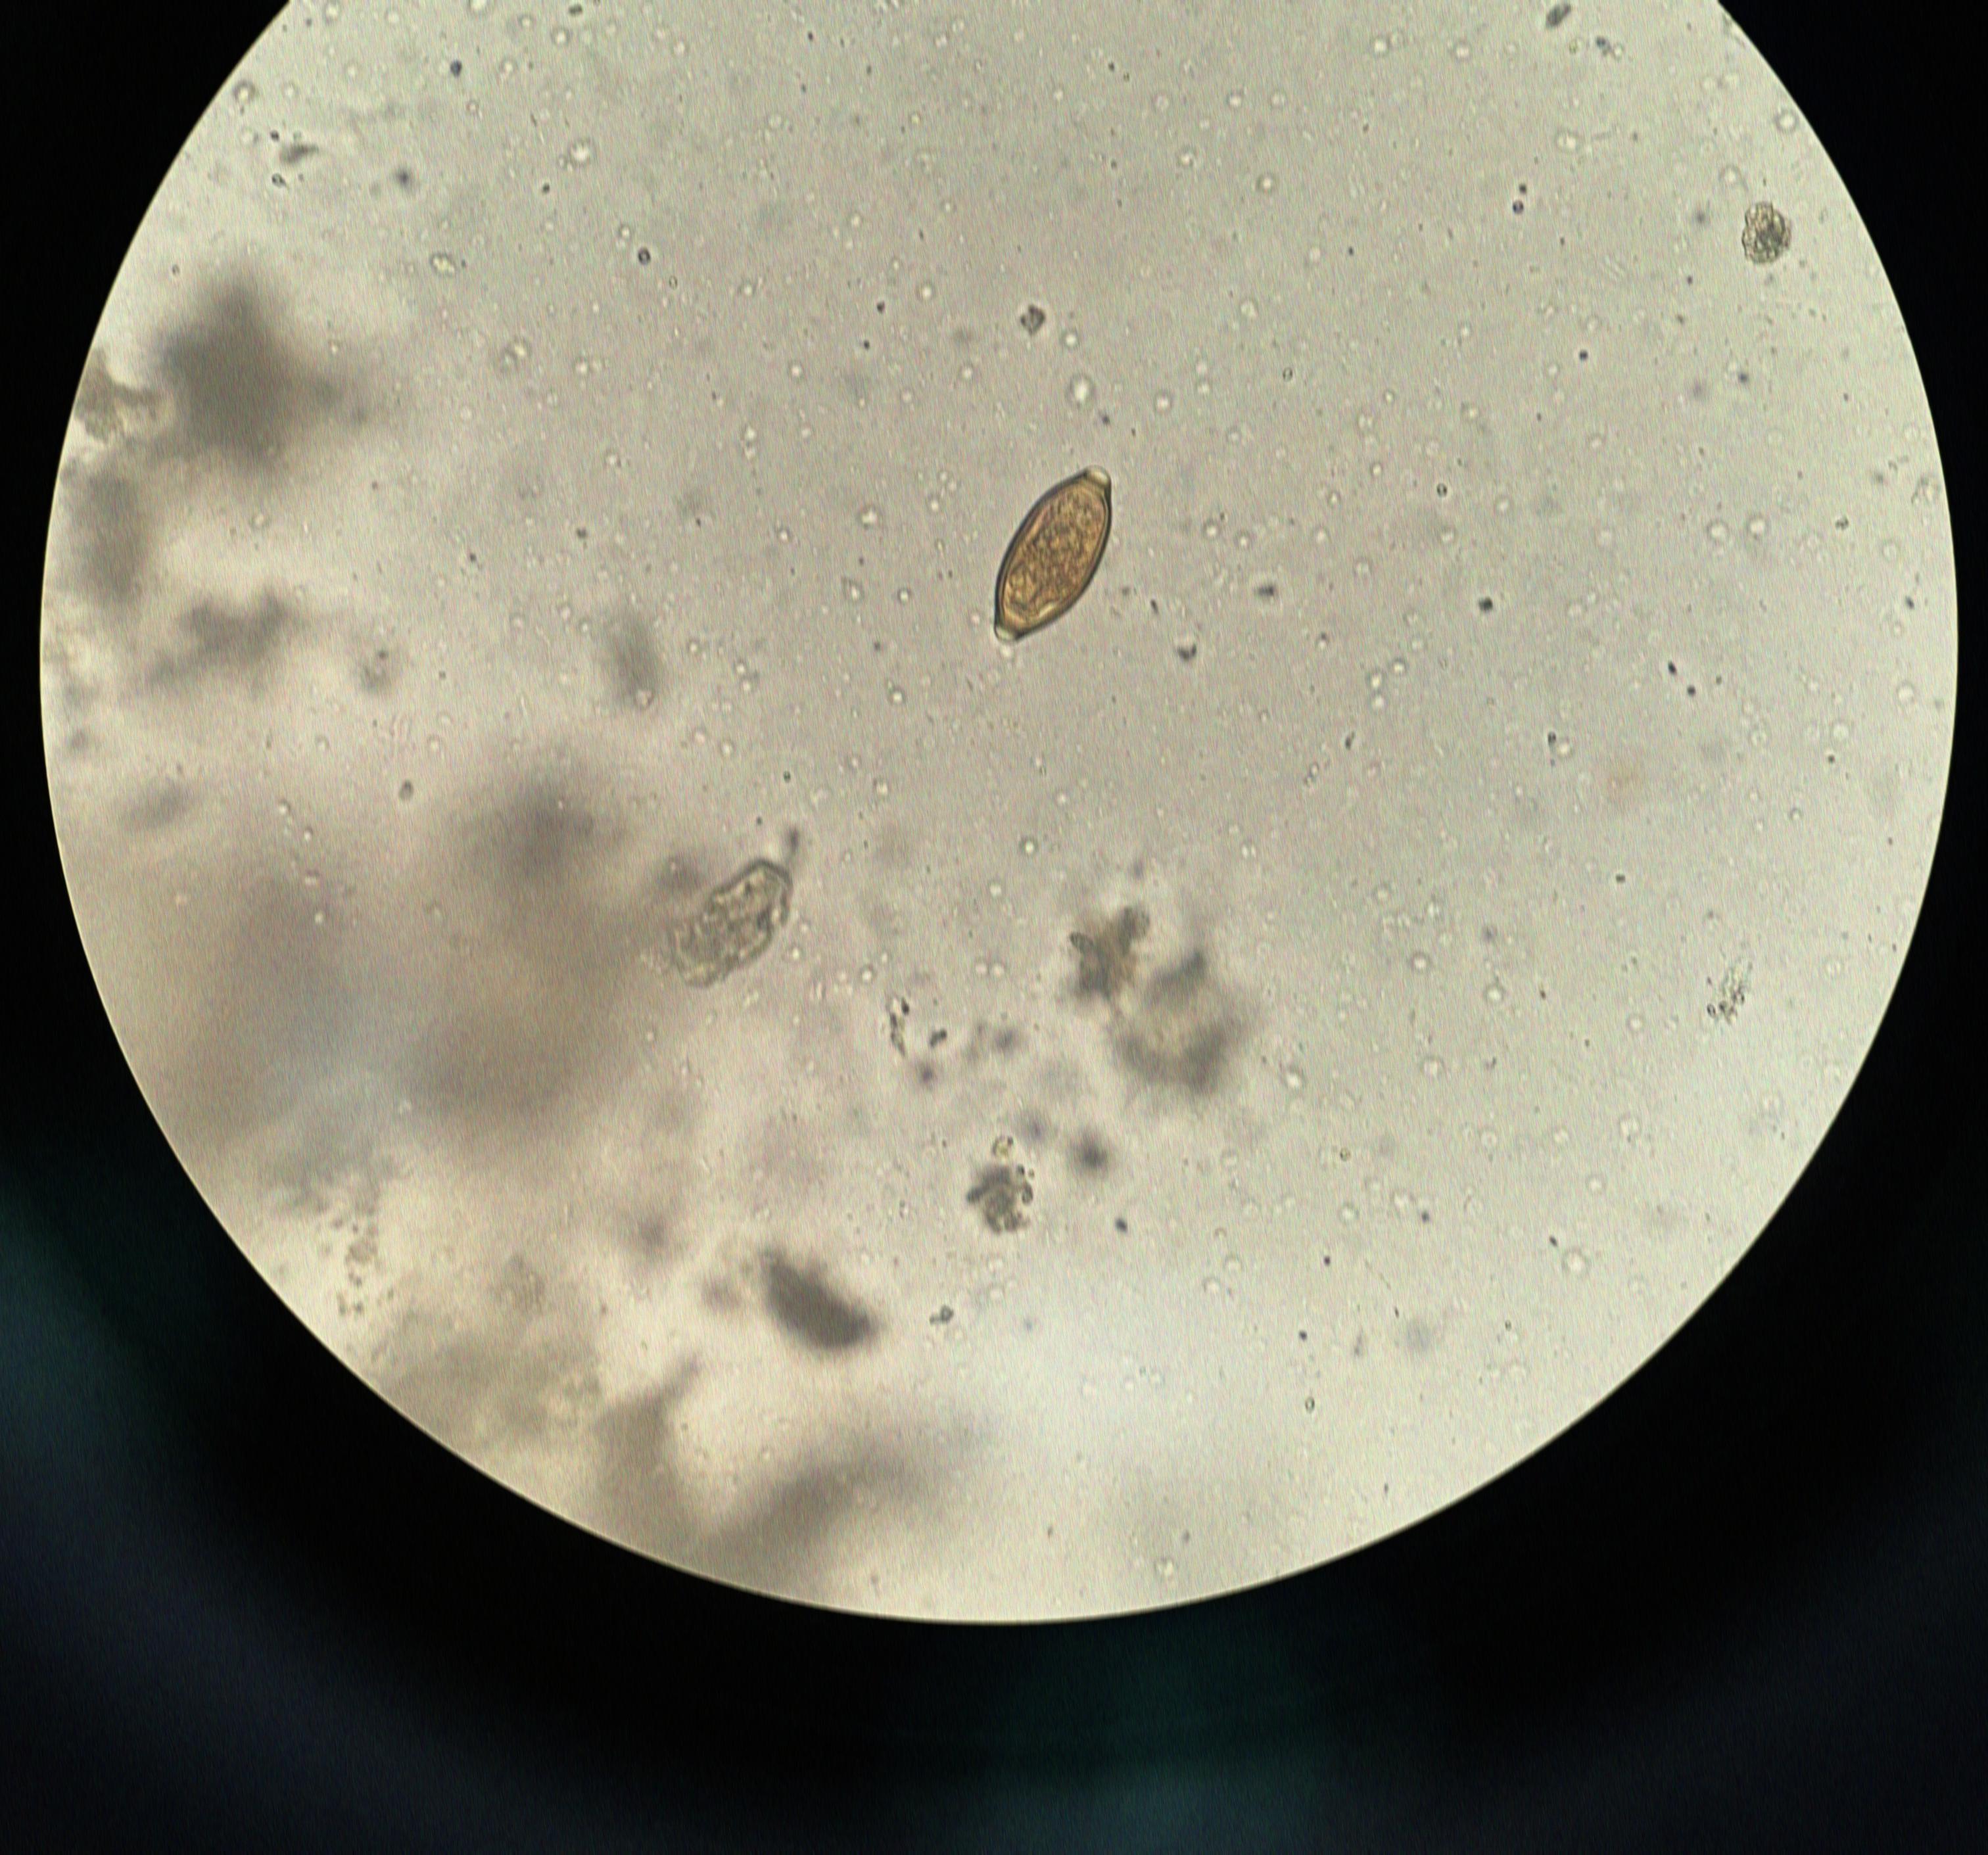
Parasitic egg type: Trichuris trichiura